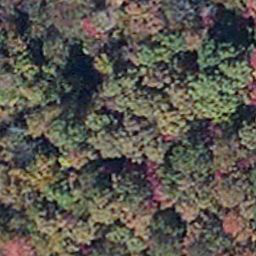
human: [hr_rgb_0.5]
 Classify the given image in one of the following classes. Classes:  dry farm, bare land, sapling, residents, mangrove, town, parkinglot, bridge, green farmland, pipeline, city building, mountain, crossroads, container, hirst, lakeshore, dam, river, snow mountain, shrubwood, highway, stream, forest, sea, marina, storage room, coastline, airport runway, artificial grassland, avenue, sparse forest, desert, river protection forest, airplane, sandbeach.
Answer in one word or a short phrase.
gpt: mangrove